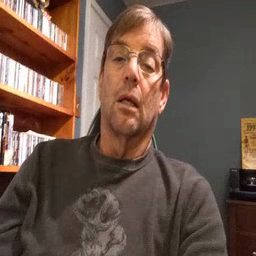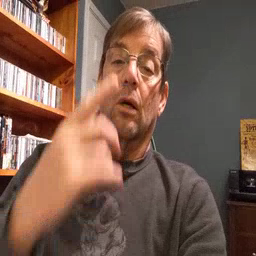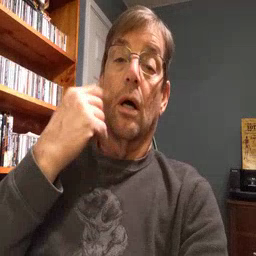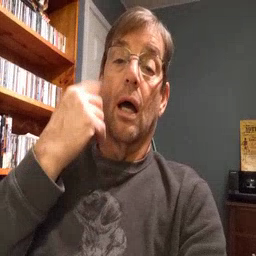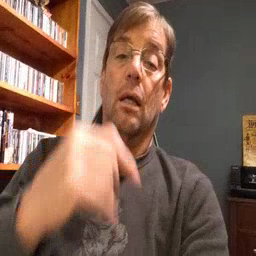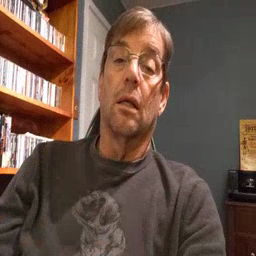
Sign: cry